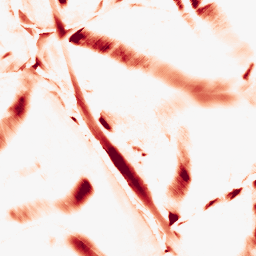
Category: morphological
Decomposition family: morphological_diamond
Decomposition parameters: operation: opening
radius: 20
Upsampling method: sinc_blackman
Upsampling parameters: scale: 2
kernel_size: 8
Upsampling scale: 2